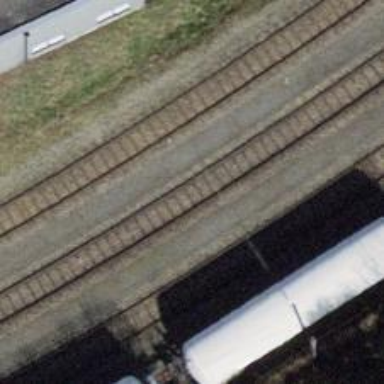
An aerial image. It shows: Single railway track with electrified contact line. It is spur track.